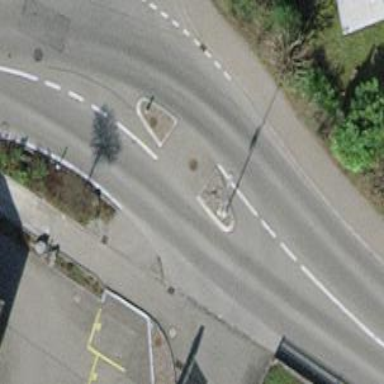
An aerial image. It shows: Unmarked crossing with pedestrian island.